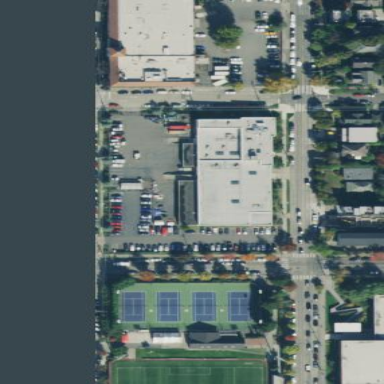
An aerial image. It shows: Parking area with surface.